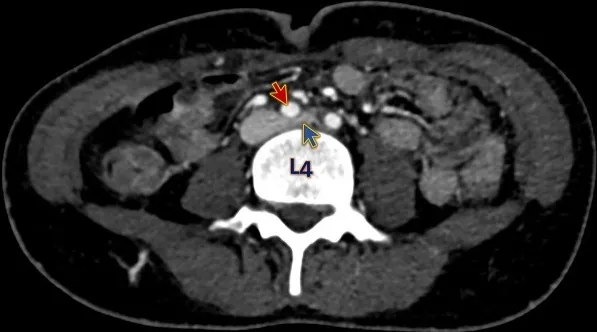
CT venogram axial view shows compression of the left iliac vein (blue arrow) by the right iliac artery (red arrow) at the level of the 4th lumbar vertebra (L4).
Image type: radiology (ct)